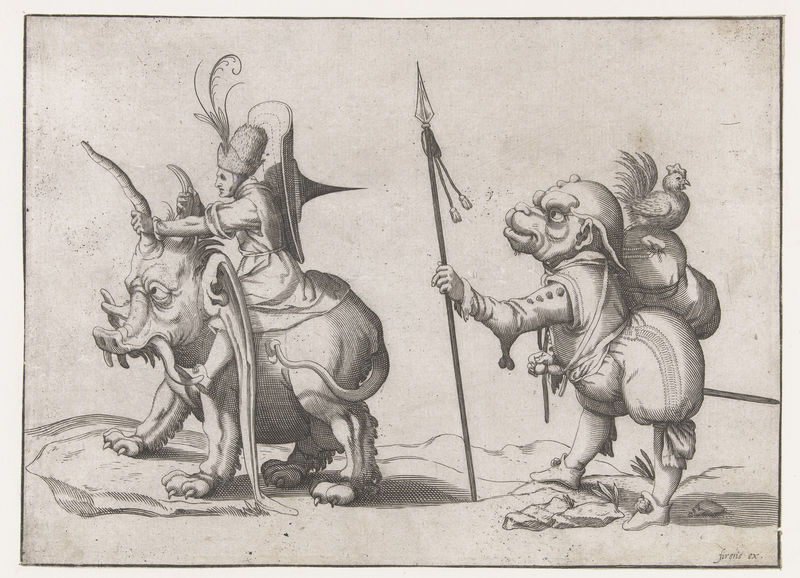
Titel: Ruiter op een olifantachtig monster
Standort: Amsterdam
Institution: Rijksmuseum
Schlagwörter: mann, hut, ohr, zeichnung, hund, tier, hose, horn, boden, reiter, sack, ritt, bein, fels, hat, soldier, white, black, nose, schild, schwert, feather, man, wanderer, ear, löwe, speer, hörner, hahn, huhn, drawing, rucksack, reisender, animals, bird, caricature, dog, etching, hats, sketch, cock, elefant, rüssel, monster, clothes, trunk, ears, shoes, reittier, animal, reitend, mythical, claws, paw, horns, stones, lion, kreatur, beast, weapon, spear, chicken, fantasy, boar, new, lance, pig, headdress, bestiarium, cloths, elephant, unicorn, backpack, sombrero, tusks, griffin, don, creatures, rhino, turbin, chimaira, dogface, tusk, clots, long ears, pointed hat, quichotte, don quichote, βλαψκ